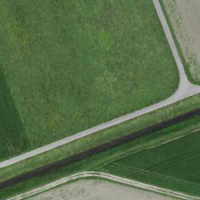
EUNIS habitat code: 52
Species observed at this site:
Primula veris